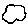
Label: cloud